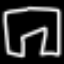
Label: pants